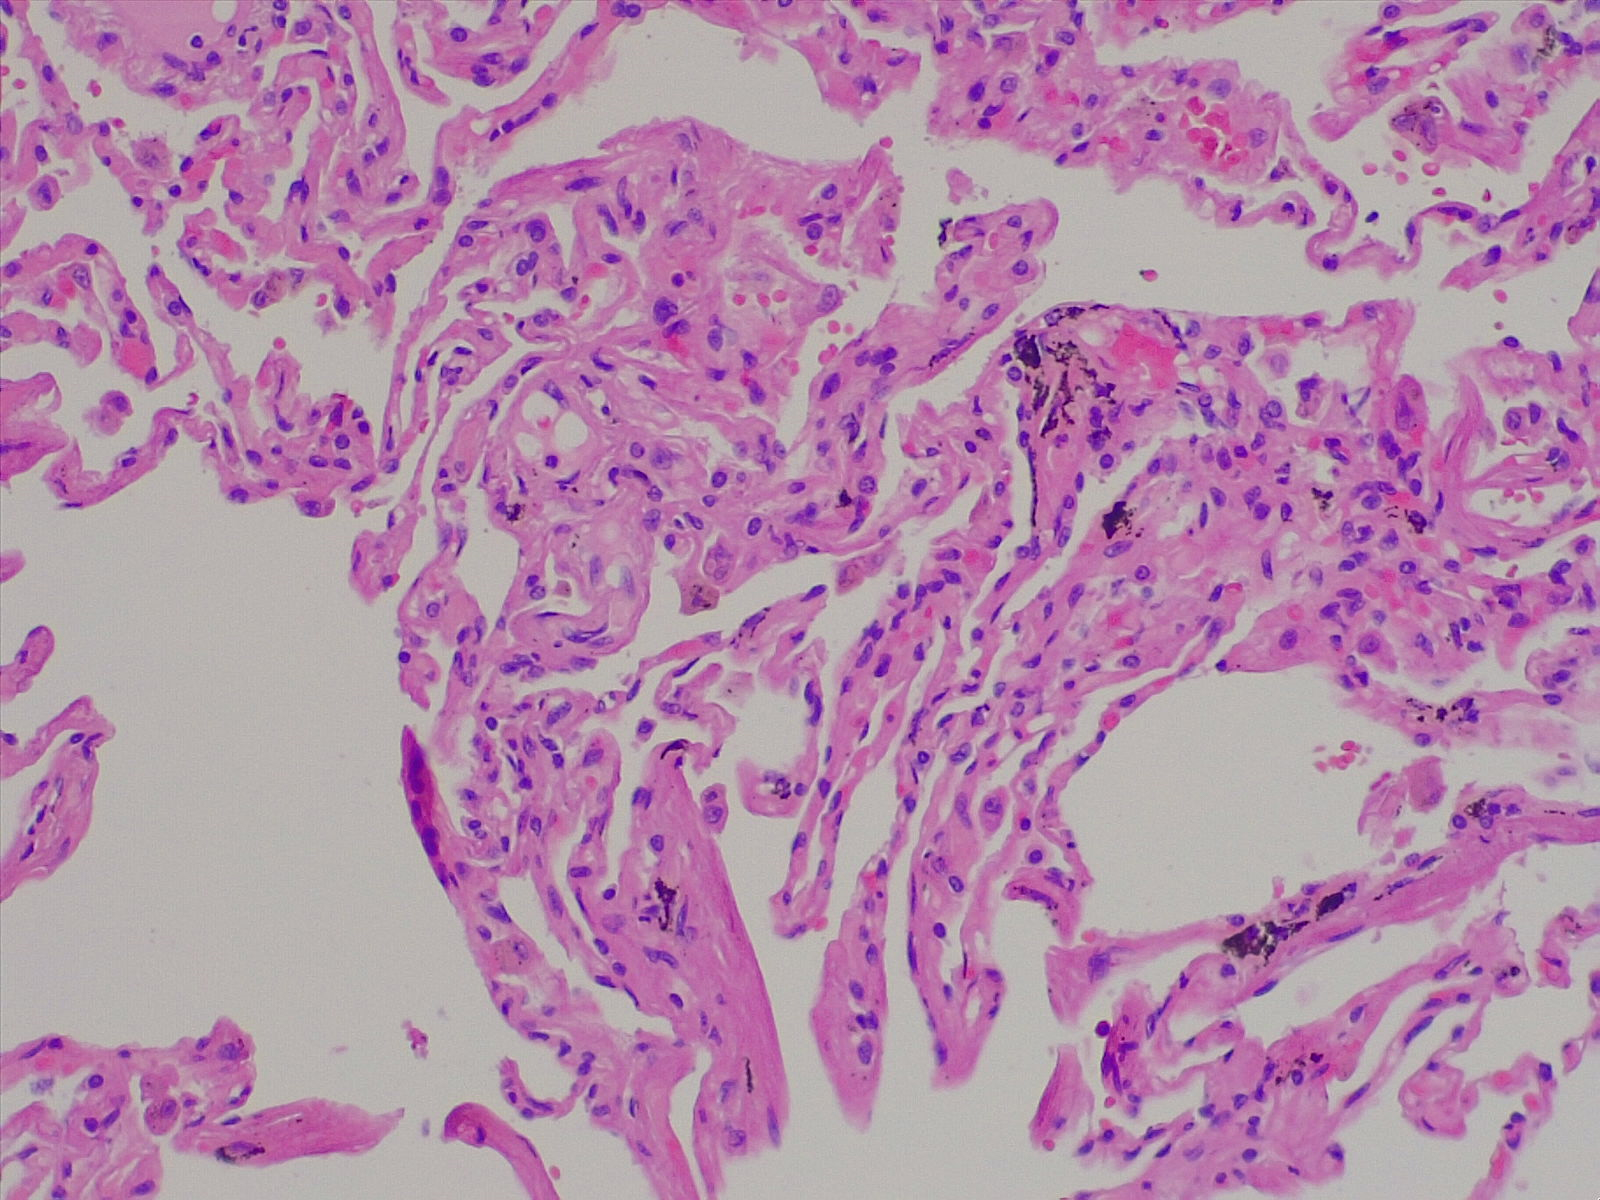
Label: normal lung tissue